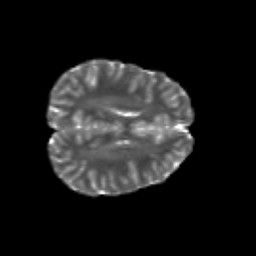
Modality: T2w
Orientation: axial
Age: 13
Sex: male
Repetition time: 9.4 s
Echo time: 0.089 s